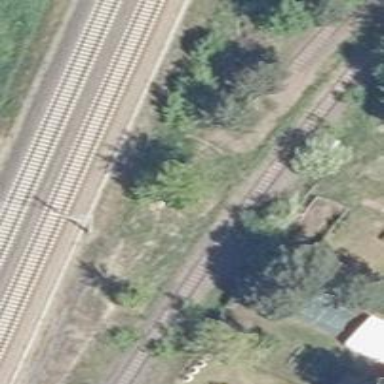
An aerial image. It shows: Single track of abandoned historic railway.